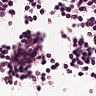
Metastatic tissue present: no